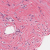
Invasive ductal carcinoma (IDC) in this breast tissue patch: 1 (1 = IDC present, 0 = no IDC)